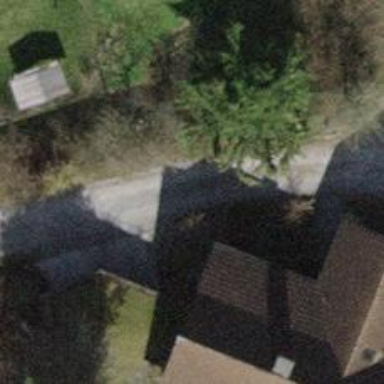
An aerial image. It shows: Compacted alley used as service road.